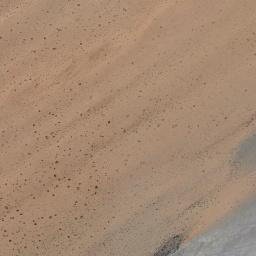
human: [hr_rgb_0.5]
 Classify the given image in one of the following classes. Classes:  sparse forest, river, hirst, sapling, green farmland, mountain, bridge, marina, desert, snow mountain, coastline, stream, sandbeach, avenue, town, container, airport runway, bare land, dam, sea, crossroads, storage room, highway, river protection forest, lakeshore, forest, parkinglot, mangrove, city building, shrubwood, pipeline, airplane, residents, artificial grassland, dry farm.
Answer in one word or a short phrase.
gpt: desert